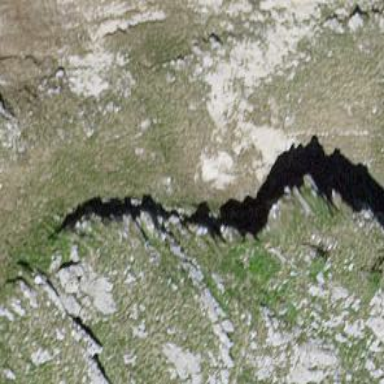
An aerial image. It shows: Cliff in nature.